Field crop: maize
Growth stage: 2
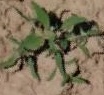
Species: atriplex